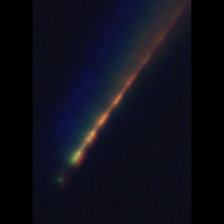
Taxon: Psuedo-nitzschia
Group: Diatoms